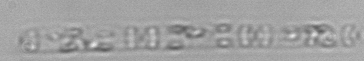
Label: Cerataulina_pelagica